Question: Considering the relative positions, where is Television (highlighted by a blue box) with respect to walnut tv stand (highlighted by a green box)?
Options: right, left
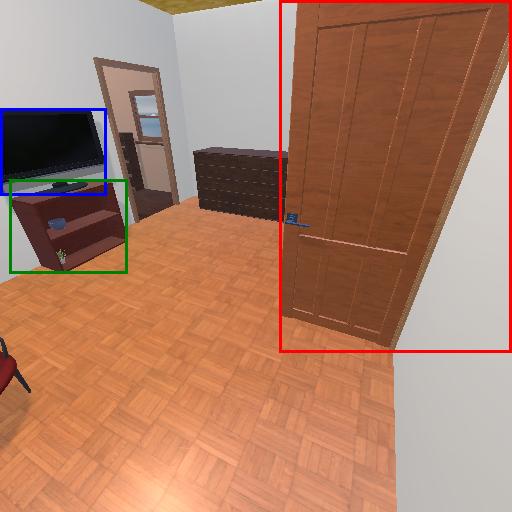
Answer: right